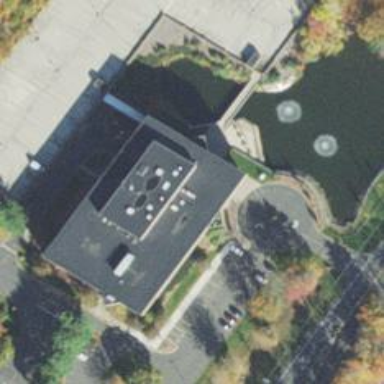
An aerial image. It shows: Clinic.